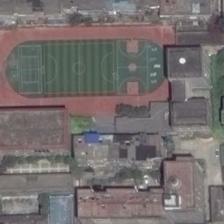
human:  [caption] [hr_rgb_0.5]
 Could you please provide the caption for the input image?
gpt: a playground with basketball field in it is surrounded by many buildings .

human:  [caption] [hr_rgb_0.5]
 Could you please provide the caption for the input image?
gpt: the playground can be divided into two parts, including a football field and a basketball court, with several buildings nearby .

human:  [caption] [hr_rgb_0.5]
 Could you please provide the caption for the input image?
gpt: a playground with a basketball field in it is surrounded by many building .

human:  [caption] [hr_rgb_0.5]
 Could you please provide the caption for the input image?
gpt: many buildings and several green trees are around a playground .

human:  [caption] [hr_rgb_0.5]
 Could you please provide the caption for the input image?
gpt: a playground with basketball field in it is surrounded by many buildings .